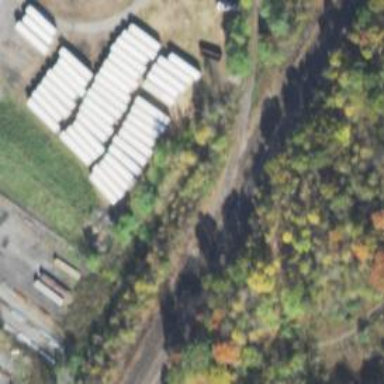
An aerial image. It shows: Railway siding with rails.